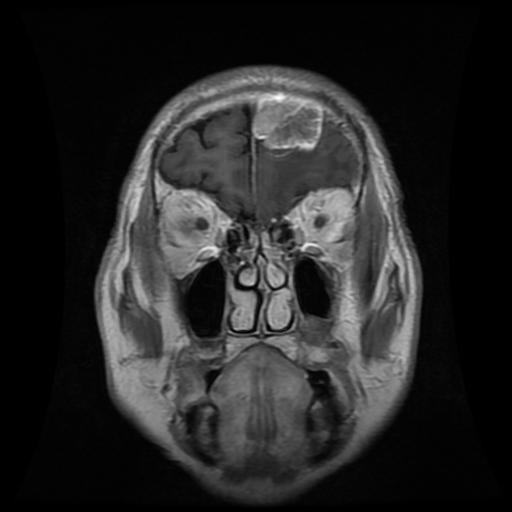
Label: meningioma